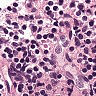
Metastatic tissue present: no